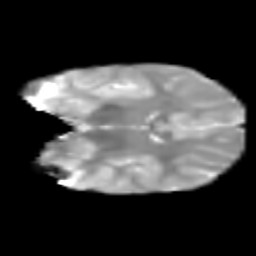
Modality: T2w
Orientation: coronal
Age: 7
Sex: female
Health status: healthy